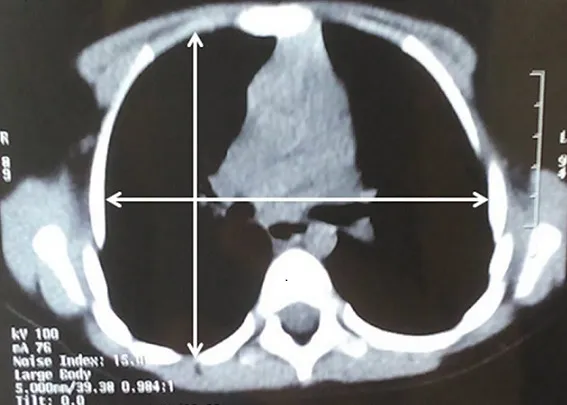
chest CT showing the overall decrease of transverse diameter of the rib cage.
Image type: radiology (ct)